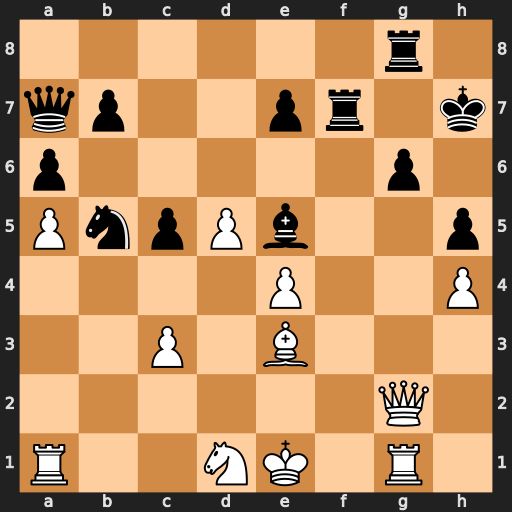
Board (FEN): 6r1/qp2pr1k/p5p1/PnpPb2p/4P2P/2P1B3/6Q1/R2NK1R1
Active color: w
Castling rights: Q
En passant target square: -
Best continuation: Qg5 Rgg7 Qxe5